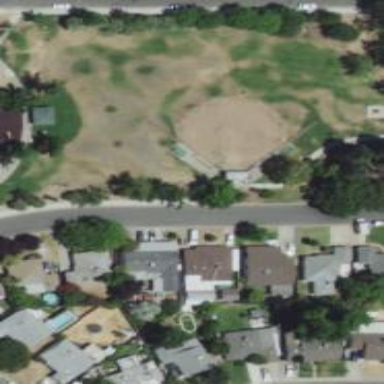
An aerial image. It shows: Park with baseball field.